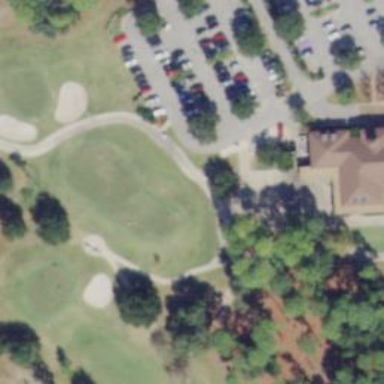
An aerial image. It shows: Path designated for golf carts.